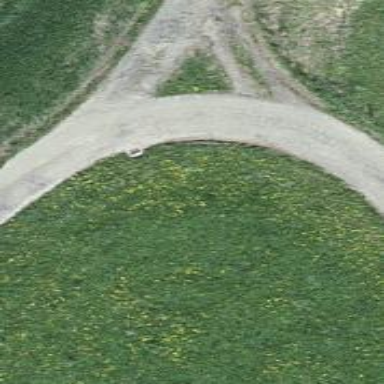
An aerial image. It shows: Well-maintained track road with grade 1 tracktype.